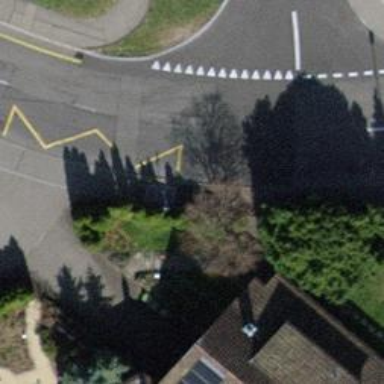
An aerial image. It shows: Bus stop with platform for public transport.